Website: ulta-beauty
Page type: delivery-shipping
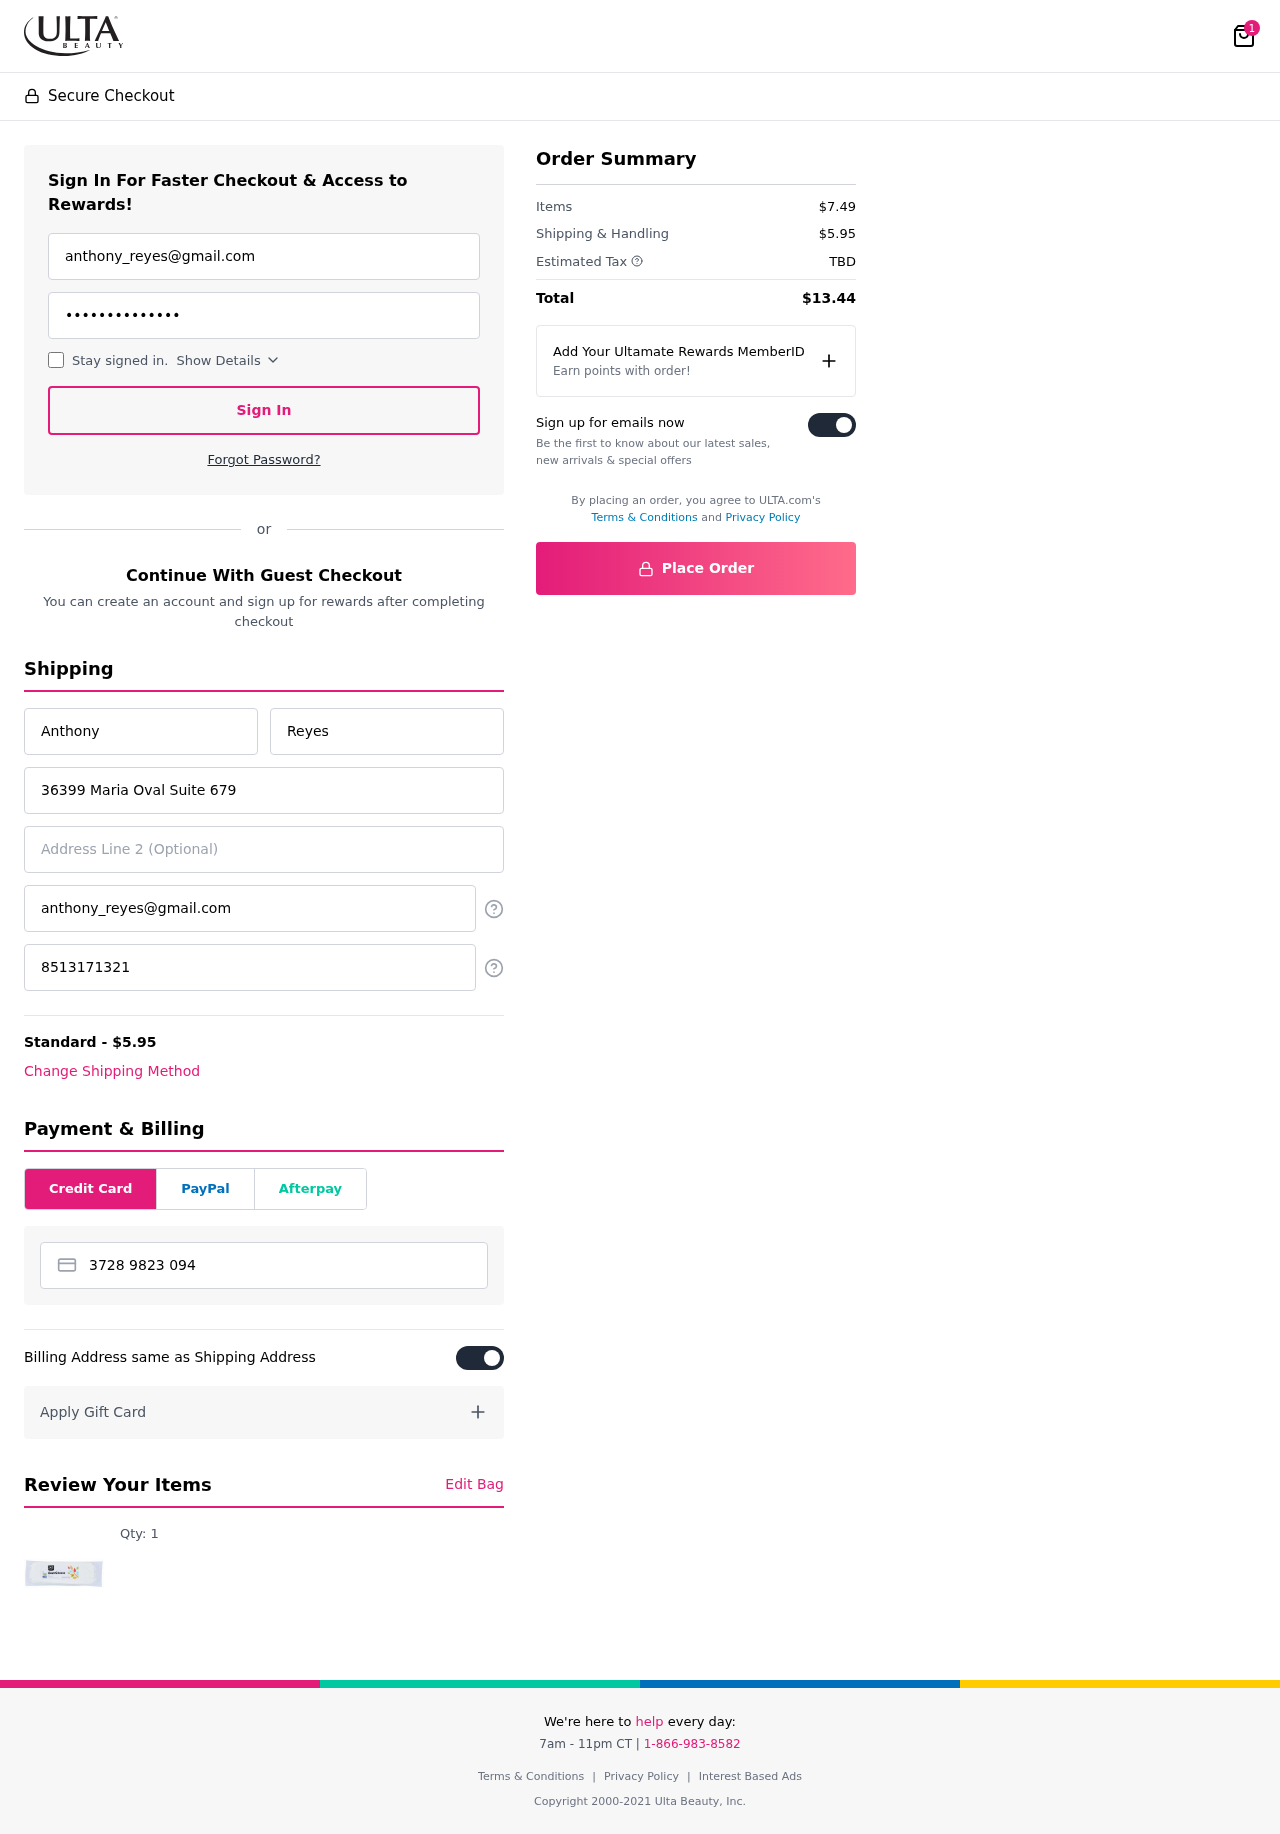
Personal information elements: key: PII_CARD_NUMBER
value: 3728 9823 0945 245
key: PII_EMAIL
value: anthony_reyes@gmail.com
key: PII_EMAIL2
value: anthony_reyes@gmail.com
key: PII_FIRSTNAME
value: Anthony
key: PII_LASTNAME
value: Reyes
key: PII_PHONE
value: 8513171321
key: PII_STREET
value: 36399 Maria Oval Suite 679
Product elements: key: PRODUCT1_QUANTITY
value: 1
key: PRODUCT1
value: Qty: 1
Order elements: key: ORDER_NUM_ITEMS
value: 1
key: ORDER_SHIPPING_COST
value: $5.95
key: ORDER_SUBTOTAL
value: $7.49
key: ORDER_TAX
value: TBD
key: ORDER_TOTAL
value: $13.44